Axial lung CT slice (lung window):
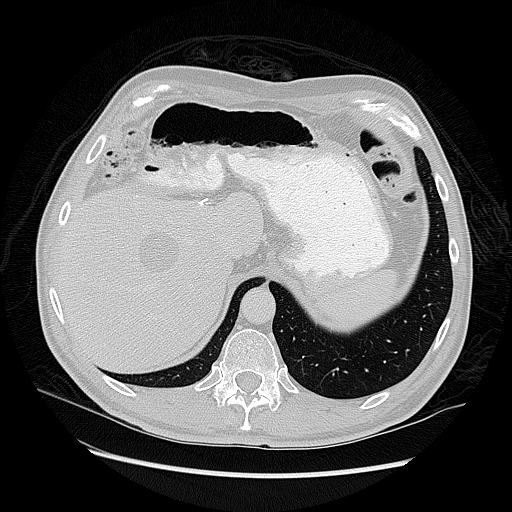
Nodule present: no